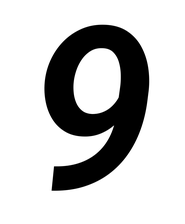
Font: Roboto-Italic_SemiBold_Italic